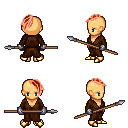
a pixel art fantasy rpg character, female body template, human, tanned skin, brown robe, red pants, red long mohawk hairstyle, metal gloves, gold boots, spear, four views (front, back, left, right), 2x2 character sprite sheet, small pixel art, hard edges, no anti-aliasing